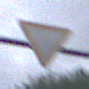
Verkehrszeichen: VorfahrtGewaehren
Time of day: MorningAfternoon
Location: Outdoor (Urban)
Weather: Overcast
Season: NotSpecified
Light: Natural